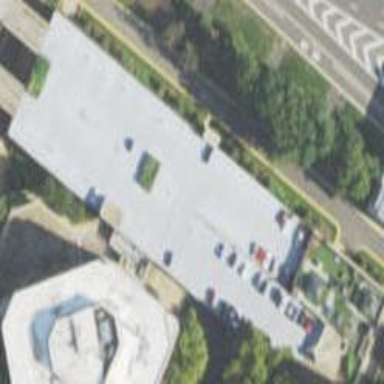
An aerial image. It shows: Multi-storey parking building.